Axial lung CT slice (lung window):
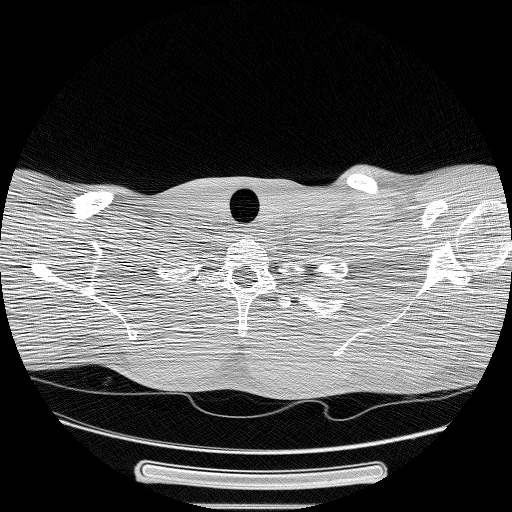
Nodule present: no